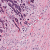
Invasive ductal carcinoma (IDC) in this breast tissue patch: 1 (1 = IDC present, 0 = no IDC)